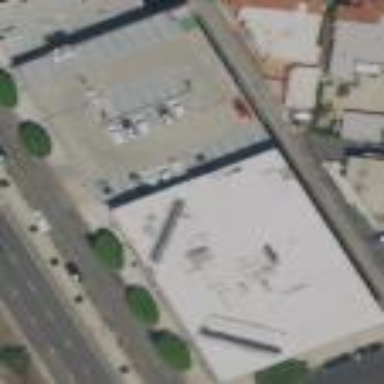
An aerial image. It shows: Commercial building.